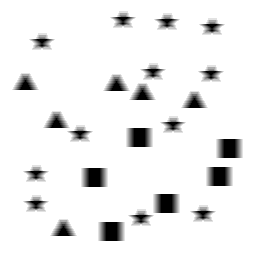
Squares: 6
Triangles: 6
Stars: 12
Total shapes: 24